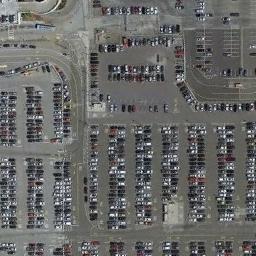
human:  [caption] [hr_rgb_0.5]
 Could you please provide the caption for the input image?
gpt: There are many cars in the parking lot .

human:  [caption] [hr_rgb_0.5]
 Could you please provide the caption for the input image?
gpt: The parking lot is full of cars .

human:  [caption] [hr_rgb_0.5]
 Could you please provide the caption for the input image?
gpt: More than a half of the cars in the parking lot are black .

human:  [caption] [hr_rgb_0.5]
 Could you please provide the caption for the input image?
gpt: The parking lot has some cars arranged neatly in lines .

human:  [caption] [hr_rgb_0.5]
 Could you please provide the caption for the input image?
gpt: There are hundreds of cars on the parking lot .